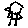
Label: bird